高一 · 立体几何学
如图, 网格纸上小正方形的边长为 1 , 粗线画出的是某三棱雉的三视图, 则该三棱雉的体积为

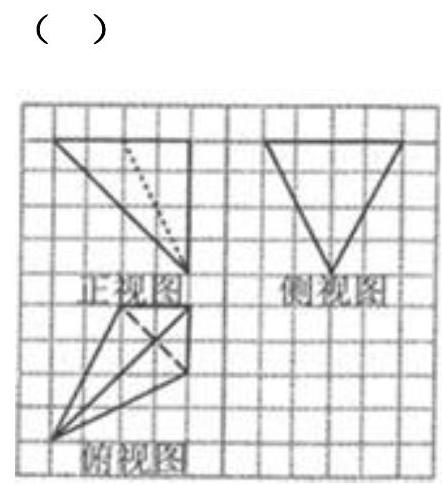
$\frac{8}{3}$
B. $\frac{16}{3}$
C. $\frac{32}{3}$
D. 16
答案: B
解析: 

由三视图可知, 该几何体是如图所示的三棱雉 $A-B C D$ (正方体的棱长为 $4, A, C$ 是棱的中点), 其体积为 $\frac{1}{3} \times \frac{1}{2} \times 2 \times 4 \times 4=\frac{16}{3}$, 故选 C.

【方法点睛】本题利用空间几何体的三视图重点考查学生的空间想象能力和抽象思维能力, 属于难题.三视图问题是, 考查学生空间想象能力最常见题型, 也是高考热点.观察三视图并将其“翻译”成直观图是解题的关键, 不但要注意三视图的三要素“高平齐, 长对正, 宽相等”, 还要特别注意实线与虚线以及相同图形的不同位置对几何体直观图的影响.